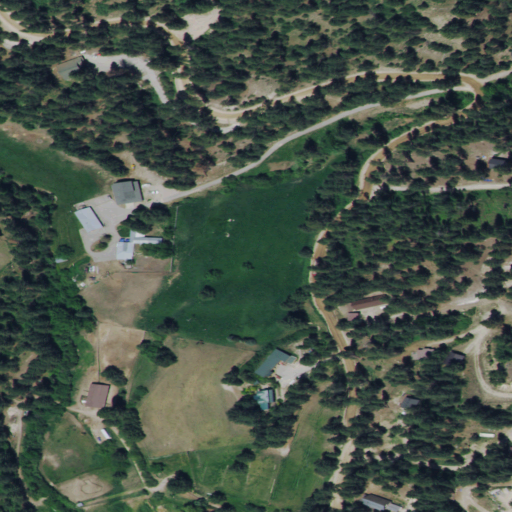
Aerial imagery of valley in Idaho named Mitchell Gulch containing evergreen forest, shrub, open development, low intensity development, and medium intensity development